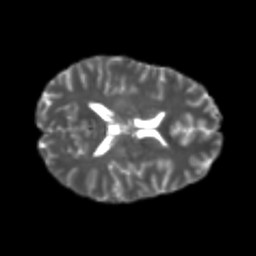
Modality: T2w
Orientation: axial
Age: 23
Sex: female
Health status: healthy
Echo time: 0.074 s